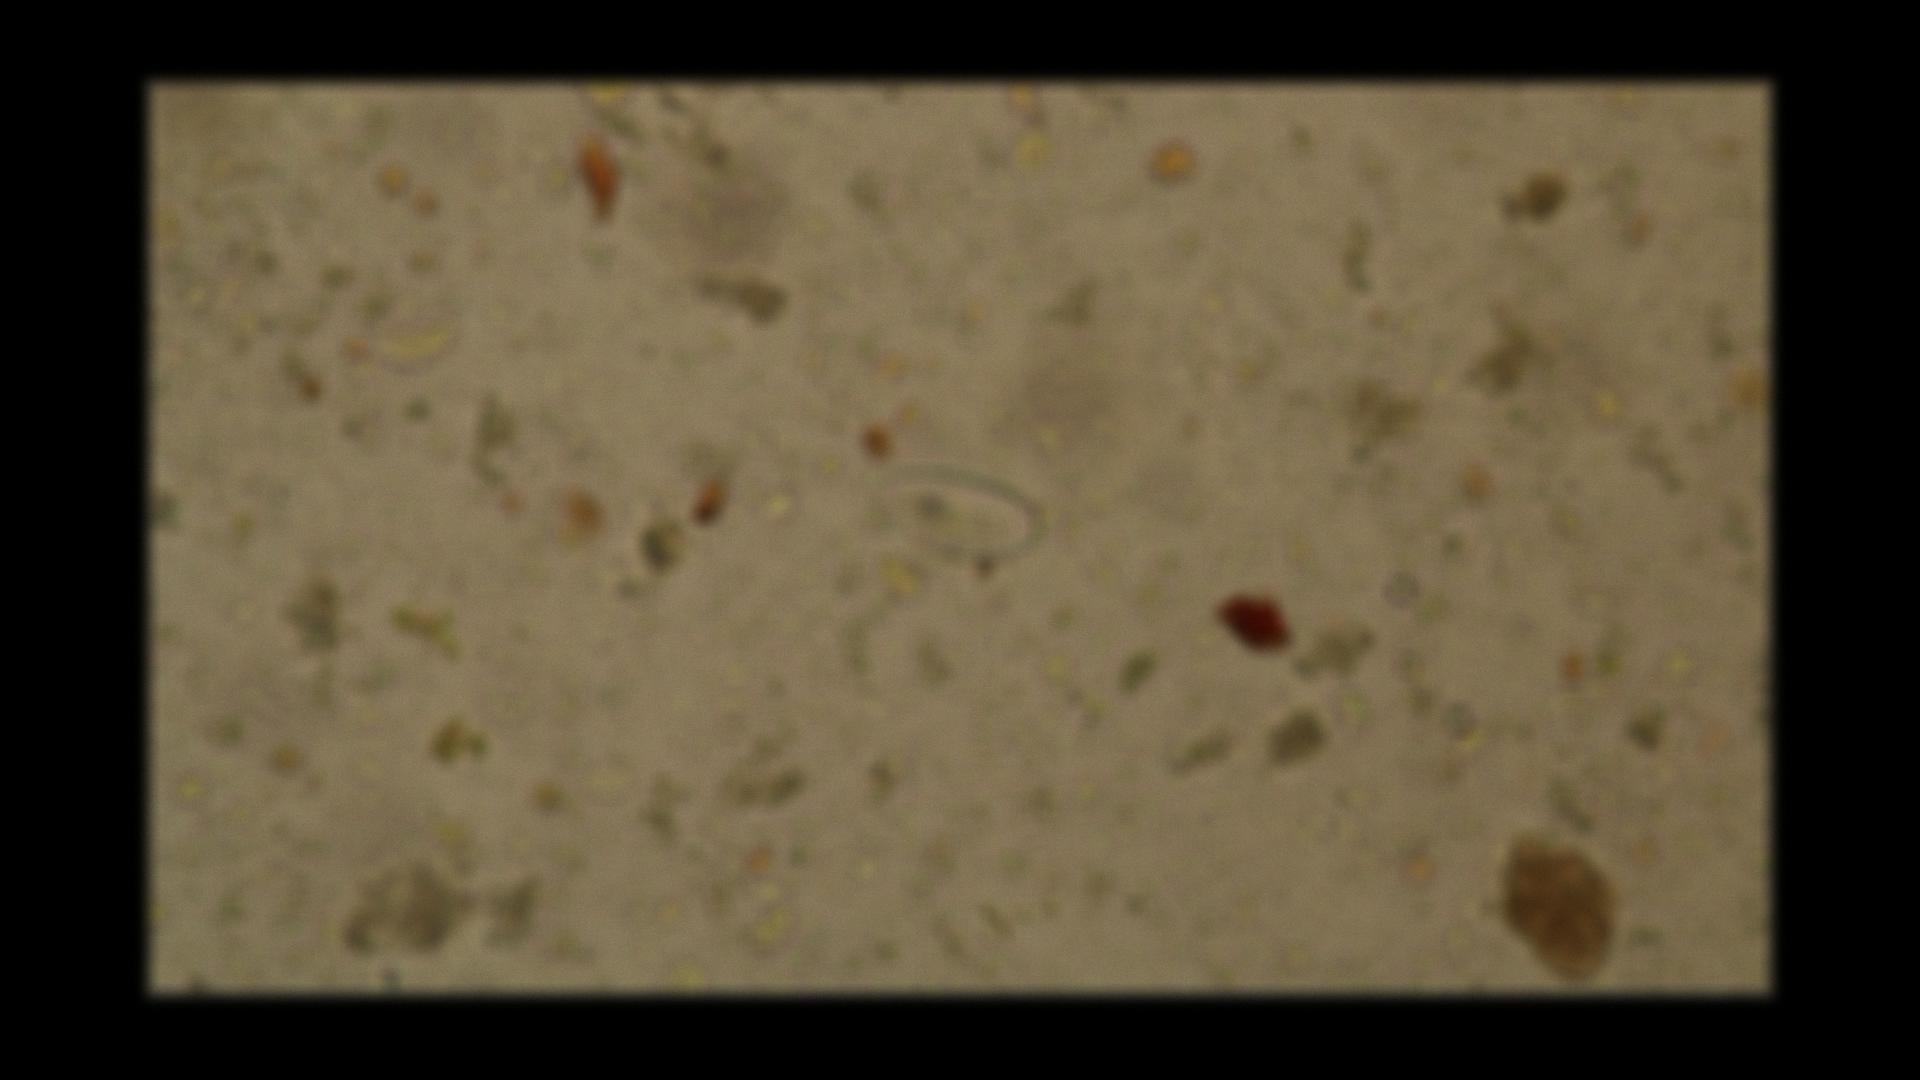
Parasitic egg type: Enterobius vermicularis